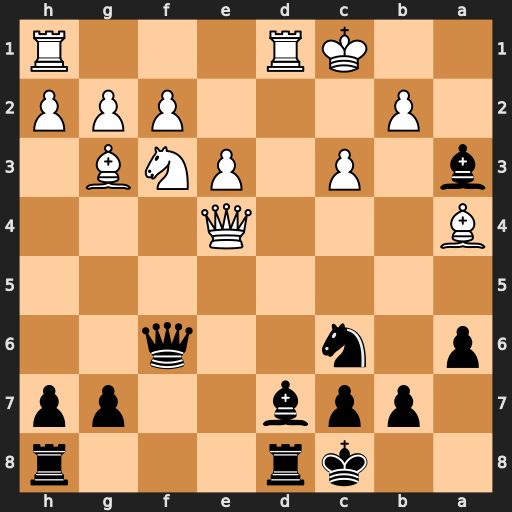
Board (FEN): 2kr3r/1ppb2pp/p1n2q2/8/B3Q3/b1P1PNB1/1P3PPP/2KR3R
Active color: b
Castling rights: -
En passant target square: -
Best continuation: Qxc3+ Qc2 Bxb2+